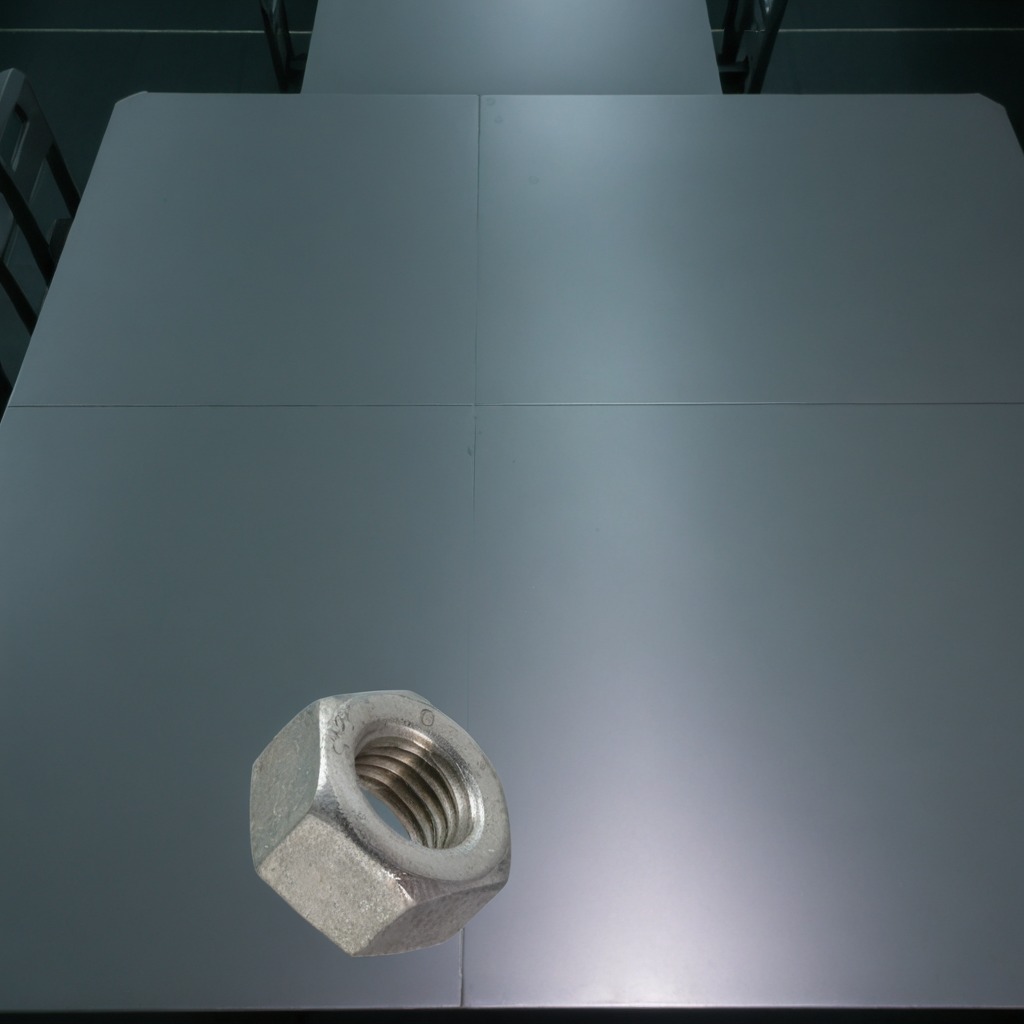
A metal nut is lying on the table in the railway signal maintenance room.